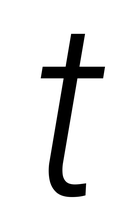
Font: Roboto-Italic_Light_Italic